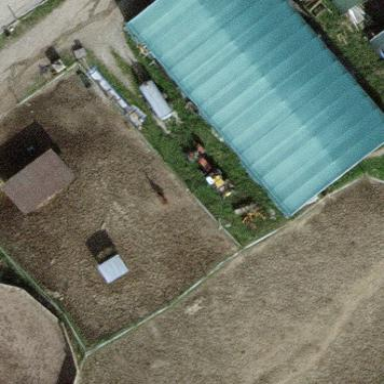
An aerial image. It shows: Shed.